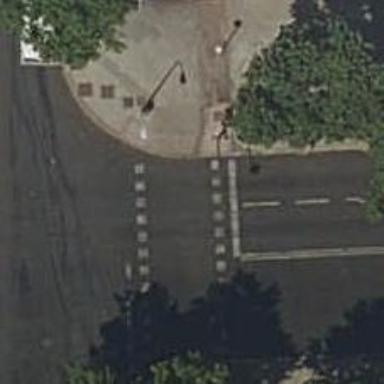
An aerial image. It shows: Zebra crossing with traffic signals.